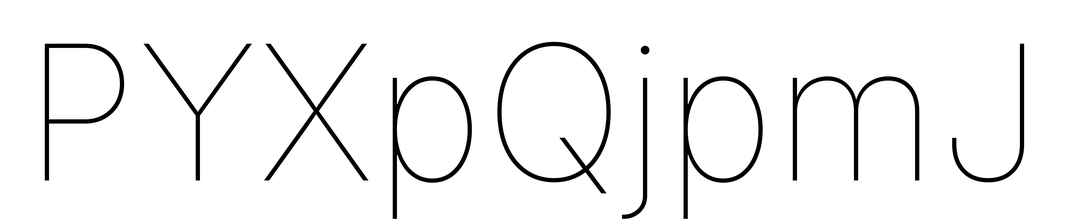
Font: Inter_Thin